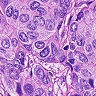
Metastatic tissue present: yes